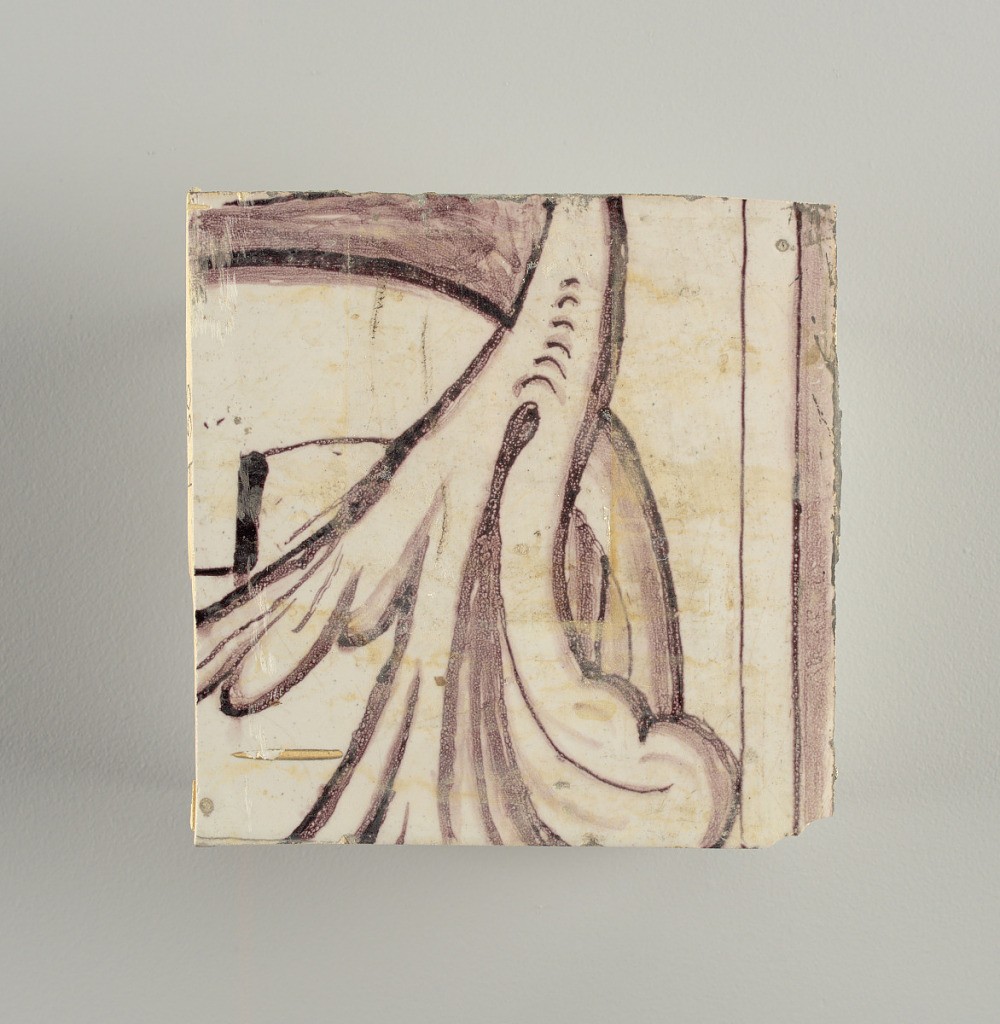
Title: Wall facing
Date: ca. 1725
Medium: tin-glazed earthenware, underglaze
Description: Running design for a frieze or a dado, composed of scrolls of foliage and strapwork, and four repeating motifs--a seated woman in a small upright oval medallion, a putto seated on a rocailled base, and strapwork in axial pattern.  The various panels, A to F, show various repeats of the same design, all being five tiles high and a varying number of tiles wide.